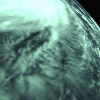
Label: cloud